Question: I have this code
'''
<div style="height:[Variable]px"></div>
<!--
or [ one or several div and section , with variable height ]
-->
<div class="Element" style="Position:relative">
<div class="Pin"></div>
</div>
'''

I need to get vertical offset for '$('.pin')' object , from top of my web page
So what would u guys suggest me ?
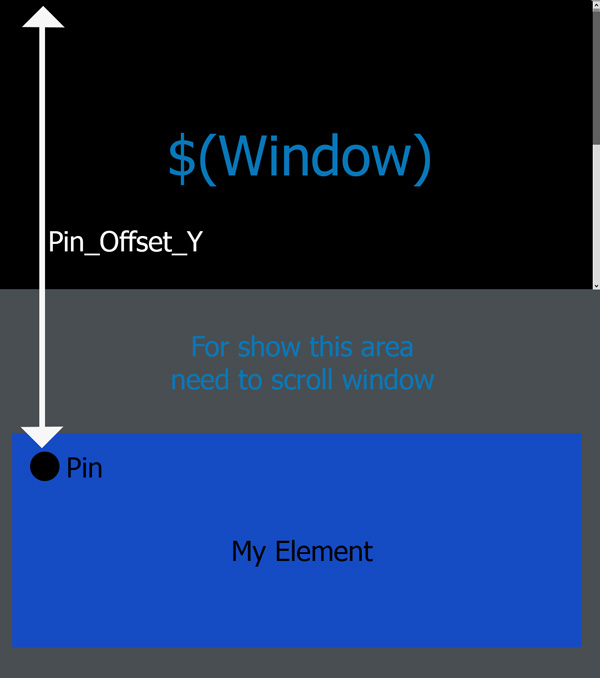
Answer: '''
var Pin_Offset $('.pin').offset().top
'''
or
for variable div object
'''
$(window).scroll(function(){
var Pin_Offset = $('.pin').offset().top + $(window).scrollTop()
});
'''